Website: apple
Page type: billing-address
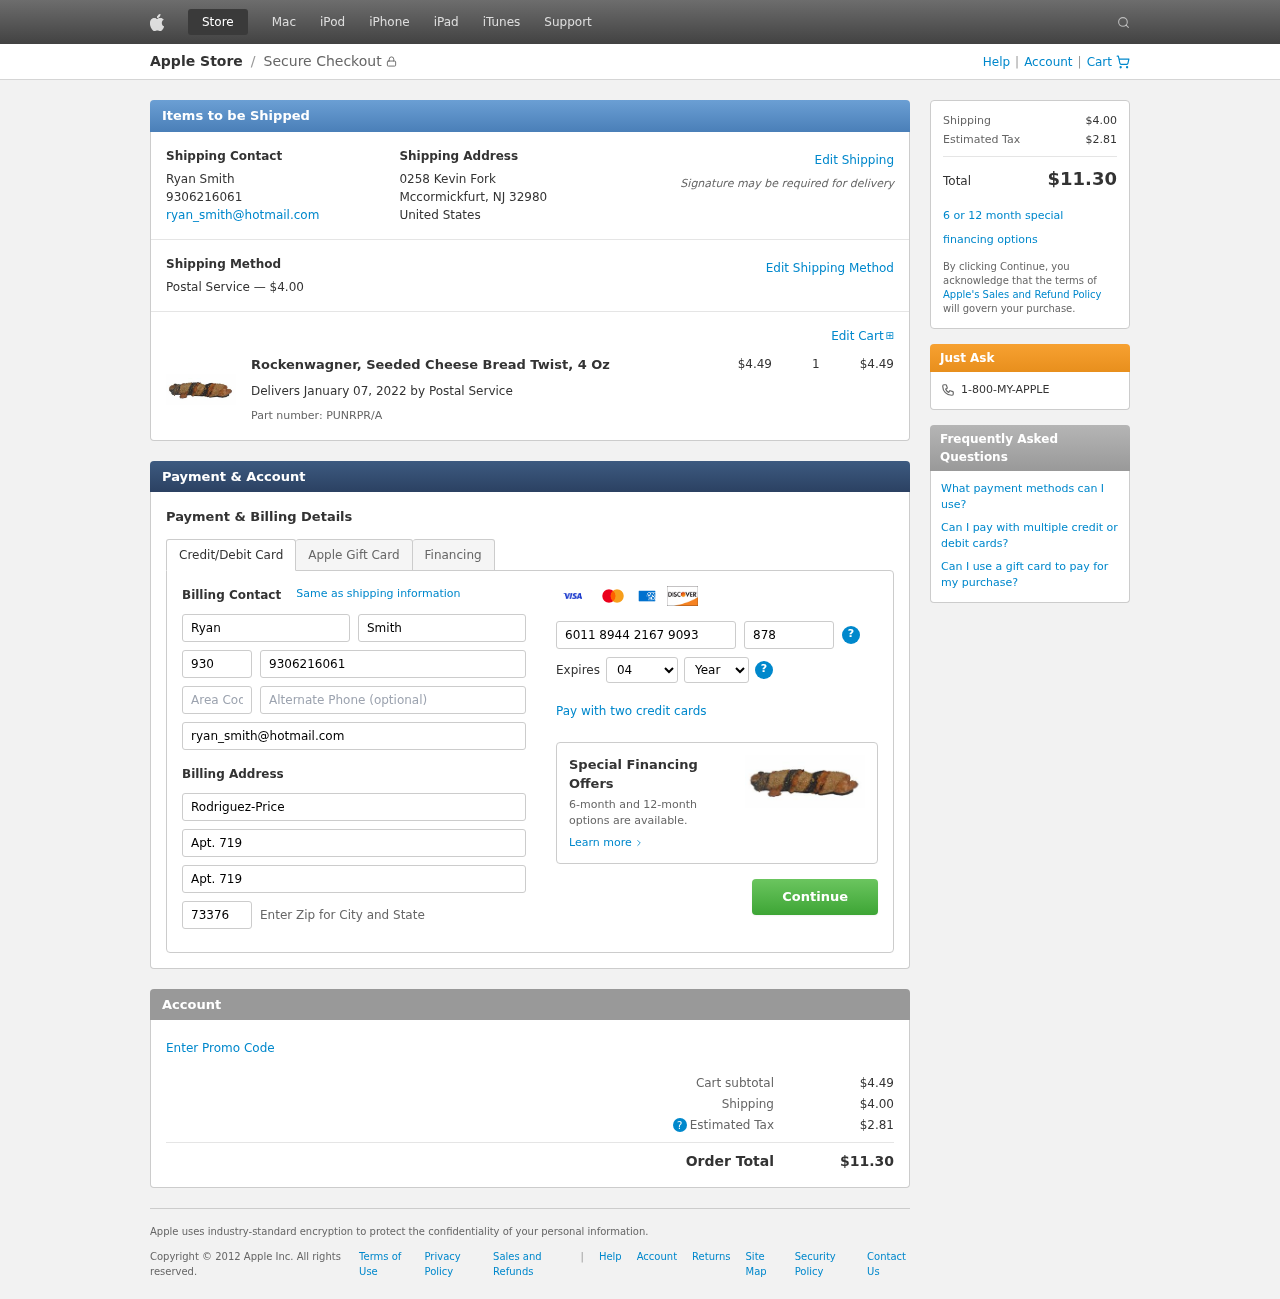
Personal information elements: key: PII_CARD_CVV
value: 878
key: PII_CARD_EXPIRY_MONTH
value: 04
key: PII_CARD_EXPIRY_YEAR
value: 30
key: PII_CARD_NUMBER
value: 6011 8944 2167 9093
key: PII_CITY_STATE_ZIP
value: Mccormickfurt, NJ 32980
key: PII_COMPANY
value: Rodriguez-Price
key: PII_COUNTRY
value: United States
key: PII_EMAIL
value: ryan_smith@hotmail.com
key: PII_FIRSTNAME
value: Ryan
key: PII_FULLNAME
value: Ryan Smith
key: PII_LASTNAME
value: Smith
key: PII_PHONE
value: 9306216061
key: PII_PHONE_AREA
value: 930
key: PII_POSTCODE2
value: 73376
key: PII_STREET
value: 0258 Kevin Fork
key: PII_STREET2
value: Apt. 719
Product elements: key: PRODUCT1_NAME
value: Rockenwagner, Seeded Cheese Bread Twist, 4 Oz
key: PRODUCT1_PRICE
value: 4.49
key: PRODUCT1_QUANTITY
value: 1
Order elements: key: ORDER_SHIPPING_COST
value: $4.00
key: ORDER_SUBTOTAL
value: $4.49
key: ORDER_DELIVERY_DATE
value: January 07, 2022
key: ORDER_PART_NUMBER
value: PUNRPR/A
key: ORDER_TAX
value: $2.81
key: ORDER_TOTAL
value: $11.30